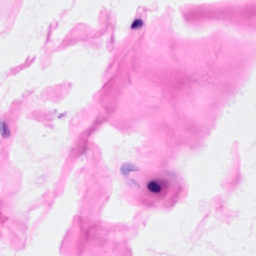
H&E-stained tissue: Breast